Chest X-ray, PA view. Patient: 56 years old, sex F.
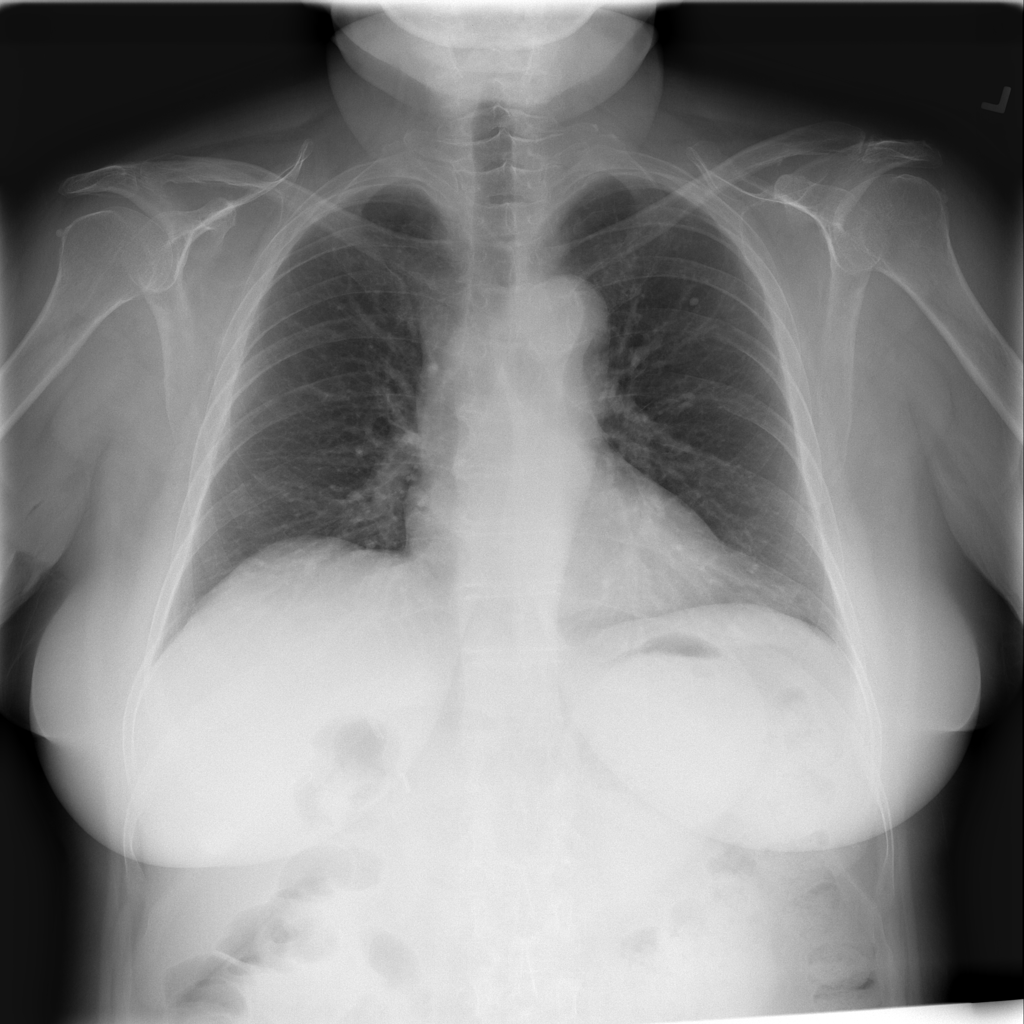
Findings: Infiltration